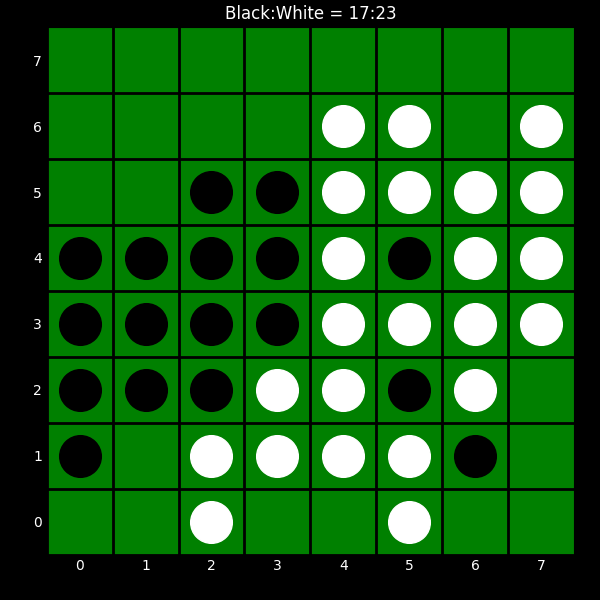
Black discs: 17
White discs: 23